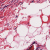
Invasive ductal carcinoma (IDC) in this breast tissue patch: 0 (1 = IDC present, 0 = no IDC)